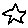
Label: star